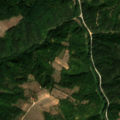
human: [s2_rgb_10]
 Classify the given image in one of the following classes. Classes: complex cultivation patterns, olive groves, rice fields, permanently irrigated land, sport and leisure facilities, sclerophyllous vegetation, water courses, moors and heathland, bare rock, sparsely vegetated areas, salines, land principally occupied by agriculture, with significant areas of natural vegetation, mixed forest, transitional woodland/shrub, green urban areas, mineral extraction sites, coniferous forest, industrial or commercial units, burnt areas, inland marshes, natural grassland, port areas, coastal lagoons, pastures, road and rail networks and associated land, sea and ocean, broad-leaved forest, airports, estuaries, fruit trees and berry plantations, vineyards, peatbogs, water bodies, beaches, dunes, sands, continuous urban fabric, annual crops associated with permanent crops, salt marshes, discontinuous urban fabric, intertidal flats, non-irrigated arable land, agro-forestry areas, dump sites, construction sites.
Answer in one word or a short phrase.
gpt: complex cultivation patterns, land principally occupied by agriculture, with significant areas of natural vegetation, broad-leaved forest